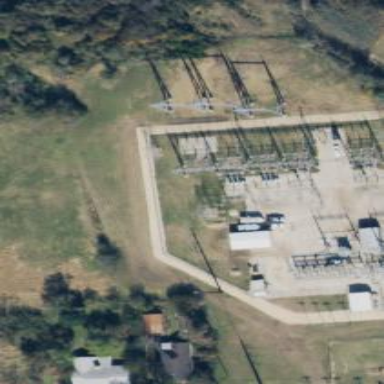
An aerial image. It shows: Outdoor power substation surrounded by fence. The substation is specifically for distribution purposes.